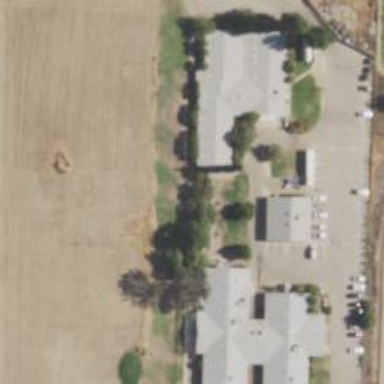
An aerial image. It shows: Nursing home.